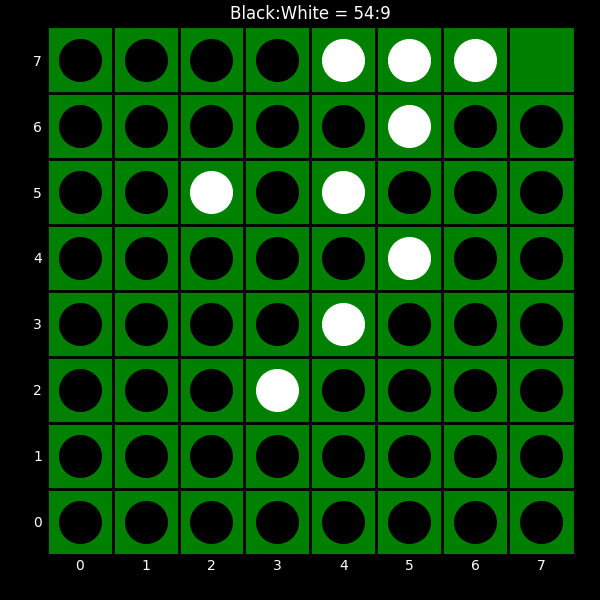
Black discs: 54
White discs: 9